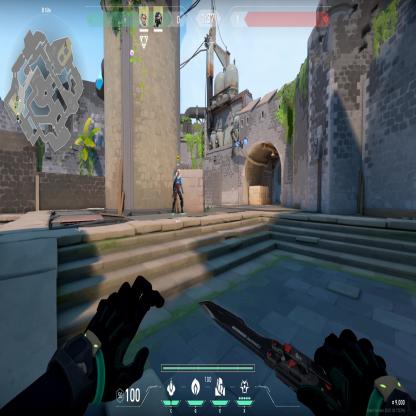
Label: teammate